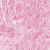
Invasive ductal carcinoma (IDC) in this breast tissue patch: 0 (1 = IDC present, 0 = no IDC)